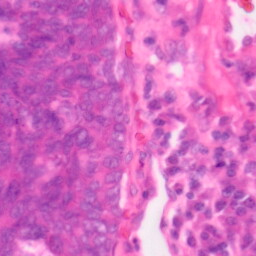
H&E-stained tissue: Colon